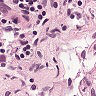
Metastatic tissue present: no